Field crop: tomato
Growth stage: 1
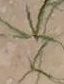
Species: cyperus